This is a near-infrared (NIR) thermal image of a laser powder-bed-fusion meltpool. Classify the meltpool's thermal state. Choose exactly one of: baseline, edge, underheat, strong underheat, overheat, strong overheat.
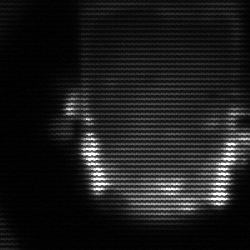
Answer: baseline